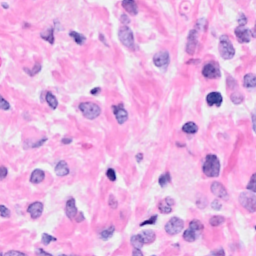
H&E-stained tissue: Breast